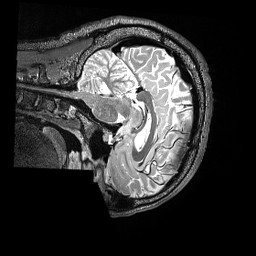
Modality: T2w
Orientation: sagittal
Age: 36
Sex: male
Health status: ill
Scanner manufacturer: siemens
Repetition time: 3.2 s